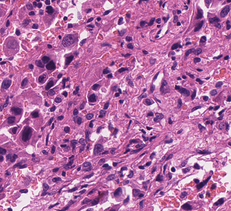
Tumor epithelial tissue: yes
Tumor-associated stroma tissue: yes
Normal tissue: no